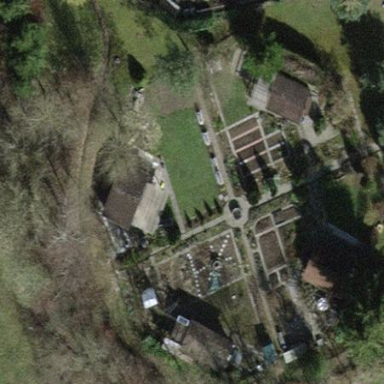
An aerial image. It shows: Garden area designated for leisure land.